Aerial crown-view tile of a tropical tree (Barro Colorado Island, Panama), acquired 20241112:
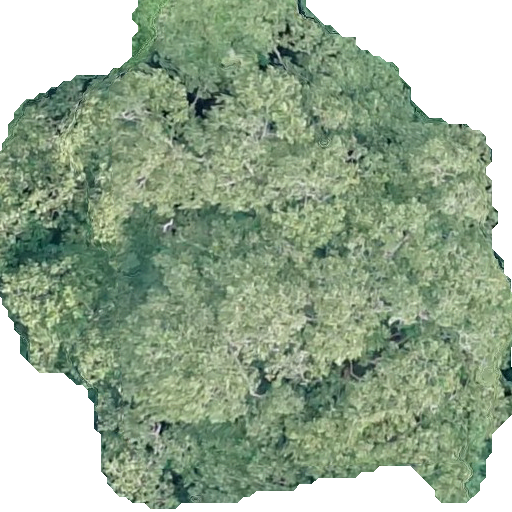
Species: Dipteryx oleifera
GBIF accepted scientific name: Dipteryx oleifera
Crown area: 322.893 m²